Question: Recently I had to run a command that unfortunately required me to type a password right on the command line.
Afterwards, I cleared my screen with "Clear", but also wanted to clear the command history so the offending command wouldn't show up in the session history. Unfortunately, the <URL> cmdlet doesn't seem to actually do what its documentation claims - running Clear-History doesn't seem to have any impact on the session history whatsoever.
I can still see previous commands in the pop-up history menu, and scroll through old commands by pressing the up key. Here's a screengrab demonstrating the problem:

I've verified with <URL> that Clear-History is indeed executing the expected built-in PowerShell cmdlet.
I've tried a few variations, such as "Clear-History -count 10 -newest", all failing to show any effect. When I specify an exact history ID, such as "Clear-History -id 3", I receive an error like this:
'''
Clear-History : Cannot locate history for Id 3.
'''
Even if I can see command #3 on the screen.
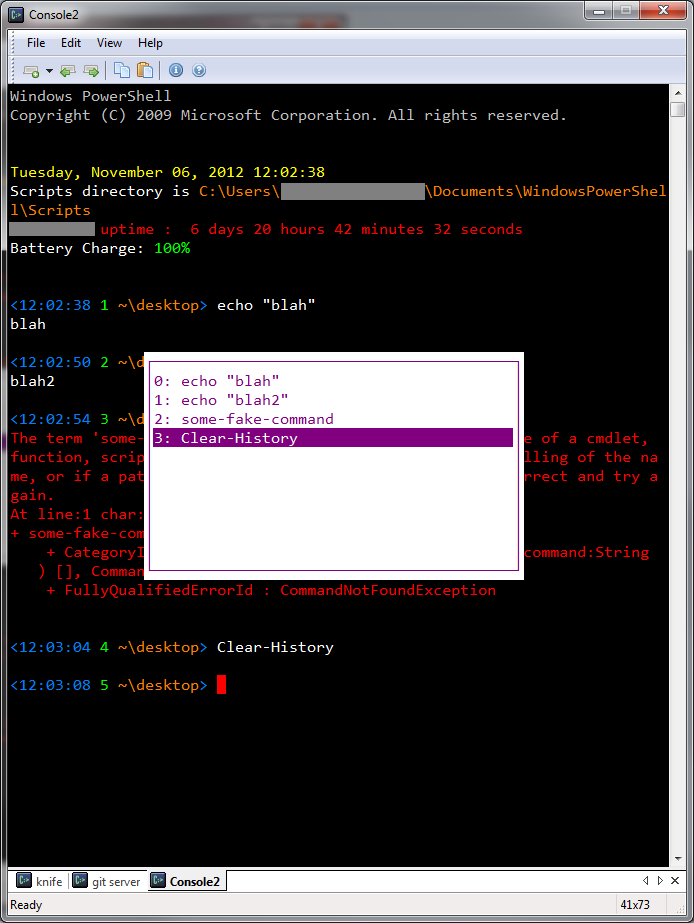
Answer: - There are :- 'Clear-History'- 'PSReadLine''[Microsoft.PowerShell.PSConsoleReadLine]::ClearHistory()'- In 'PSReadLine' (verify with 'Get-Module PSReadLine') , and therefore .- However, , so even the cleared session's history will in future sessions.- , you have to ('(Get-PSReadlineOption).HistorySavePath'), as discussed below, and as wrapped by the 'Clear-SavedHistory' function in the bottom section.
---
To complement <URL>:
- 'Get-History''Clear-History', which is why - somewhat unexpectedly - .- As for the :- 'doskey', before module 'PSReadline' shipped with PowerShell (see below):- - 'cmd.exe''doskey /reinstall'- <URL>
---
The following 'doskey''PSReadline'
Note:
- Because it's (currently) the only safe option, 'PSReadline''s saved-history file is deleted as well, which means the .- Therefore, a confirmation prompt is shown by default.
'''
<#
# .SYNOPSIS
# Clears the command history, including the saved-to-file history, if applicable.
#>
function Clear-SavedHistory {
[CmdletBinding(ConfirmImpact='High', SupportsShouldProcess)]
param(
)
# Debugging: For testing you can simulate not having PSReadline loaded with
# Remove-Module PSReadline -Force
$havePSReadline = ($null -ne (Get-Module -EA SilentlyContinue PSReadline))
Write-Verbose "PSReadline present: $havePSReadline"
$target = if ($havePSReadline) { "entire command history, including from previous sessions" } else { "command history" }
if (-not $pscmdlet.ShouldProcess($target))
{
return
}
if ($havePSReadline) {
Clear-Host
# Remove PSReadline's saved-history file.
if (Test-Path (Get-PSReadlineOption).HistorySavePath) {
# Abort, if the file for some reason cannot be removed.
Remove-Item -EA Stop (Get-PSReadlineOption).HistorySavePath
# To be safe, we recreate the file (empty).
$null = New-Item -Type File -Path (Get-PSReadlineOption).HistorySavePath
}
# Clear PowerShell's own history
Clear-History
# Clear PSReadline's *session* history.
# General caveat (doesn't apply here, because we're removing the saved-history file):
# * By default (-HistorySaveStyle SaveIncrementally), if you use
# [Microsoft.PowerShell.PSConsoleReadLine]::ClearHistory(), any sensitive
# commands *have already been saved to the history*, so they'll *reappear in the next session*.
# * Placing 'Set-PSReadlineOption -HistorySaveStyle SaveAtExit' in your profile
# SHOULD help that, but as of PSReadline v1.2, this option is BROKEN (saves nothing).
[Microsoft.PowerShell.PSConsoleReadLine]::ClearHistory()
} else { # Without PSReadline, we only have a *session* history.
Clear-Host
# Clear the doskey library's buffer, used pre-PSReadline.
# !! Unfortunately, this requires sending key combination Alt+F7.
# Thanks, https://stackoverflow.com/a/<PHONE>/45375
$null = [system.reflection.assembly]::loadwithpartialname("System.Windows.Forms")
[System.Windows.Forms.SendKeys]::Sendwait('%{F7 2}')
# Clear PowerShell's own history
Clear-History
}
}
'''